Interaction volume radius: 10 \u00c5
Interaction volume height: 10 \u00c5
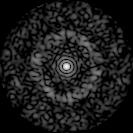
Disorder parameter: 0.8559